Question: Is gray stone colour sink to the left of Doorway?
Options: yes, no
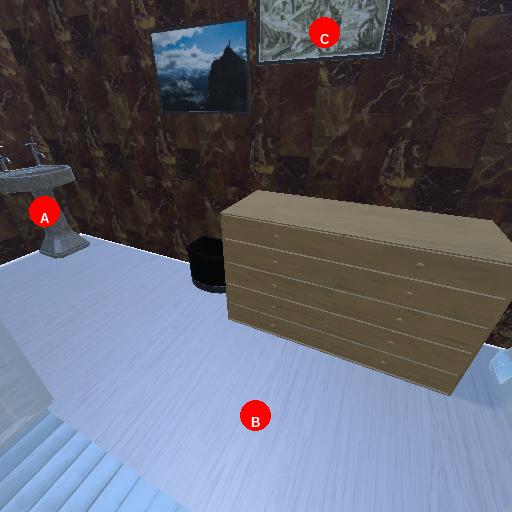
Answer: yes